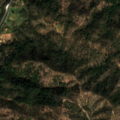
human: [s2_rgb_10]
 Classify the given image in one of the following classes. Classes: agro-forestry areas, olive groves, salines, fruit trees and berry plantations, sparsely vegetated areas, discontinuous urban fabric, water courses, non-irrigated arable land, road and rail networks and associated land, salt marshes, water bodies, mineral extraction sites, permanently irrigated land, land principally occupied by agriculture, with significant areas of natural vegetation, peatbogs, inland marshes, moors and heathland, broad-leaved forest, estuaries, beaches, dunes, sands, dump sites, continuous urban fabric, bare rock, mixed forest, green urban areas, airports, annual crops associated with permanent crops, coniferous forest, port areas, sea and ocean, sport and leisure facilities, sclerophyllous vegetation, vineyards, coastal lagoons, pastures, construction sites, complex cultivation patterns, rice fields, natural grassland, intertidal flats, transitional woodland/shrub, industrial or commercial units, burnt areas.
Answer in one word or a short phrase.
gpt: pastures, broad-leaved forest, mixed forest